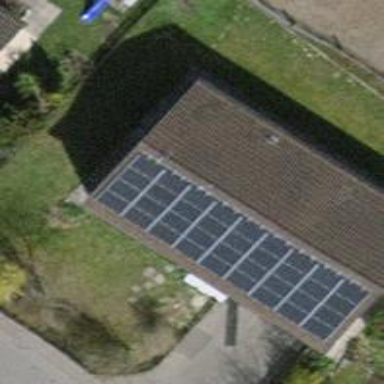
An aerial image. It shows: Small solar photovoltaic panel generator installed on roof.